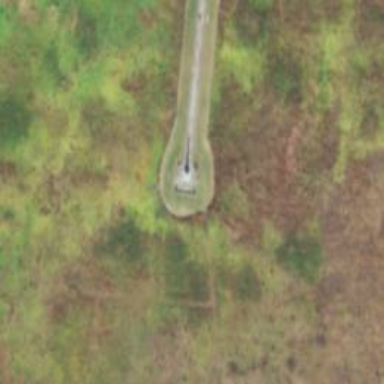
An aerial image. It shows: Historic obelisk memorial.